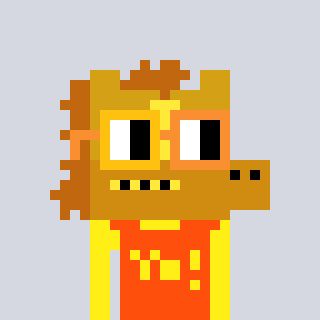
a pixel art character with square yellow and orange glasses, a yellow horse-shaped head and a orange-colored body on a cool background